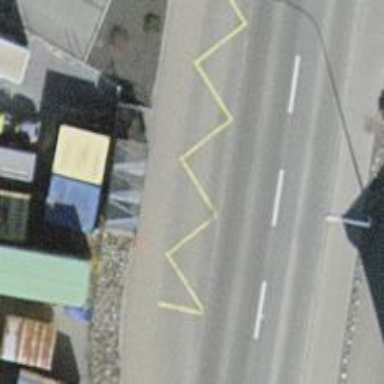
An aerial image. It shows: Bus stop with shelter. It is platform for public transport.